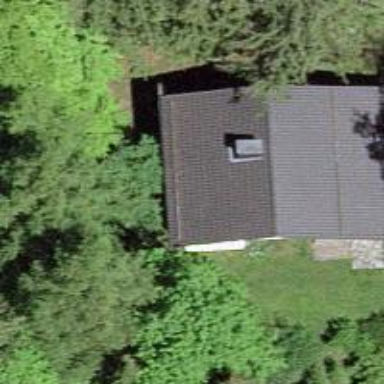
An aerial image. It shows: Simple and straightforward house.